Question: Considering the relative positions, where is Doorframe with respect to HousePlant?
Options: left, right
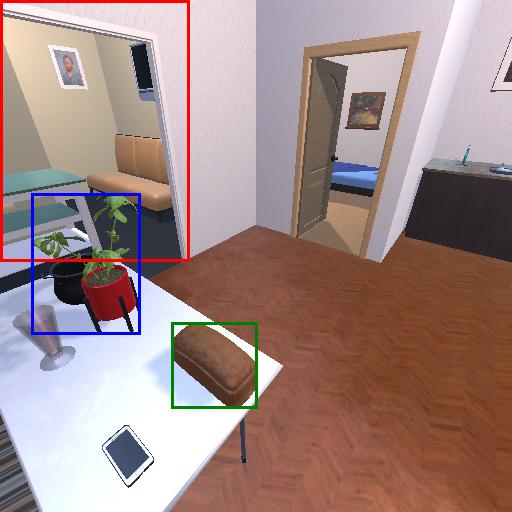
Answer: left